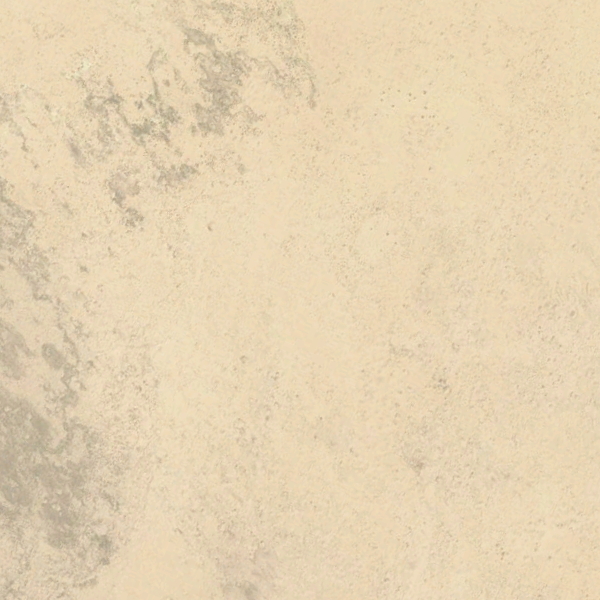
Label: Desert